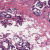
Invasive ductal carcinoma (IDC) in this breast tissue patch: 1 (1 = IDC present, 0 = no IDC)